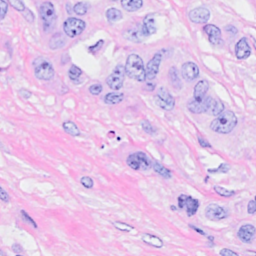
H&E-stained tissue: Breast